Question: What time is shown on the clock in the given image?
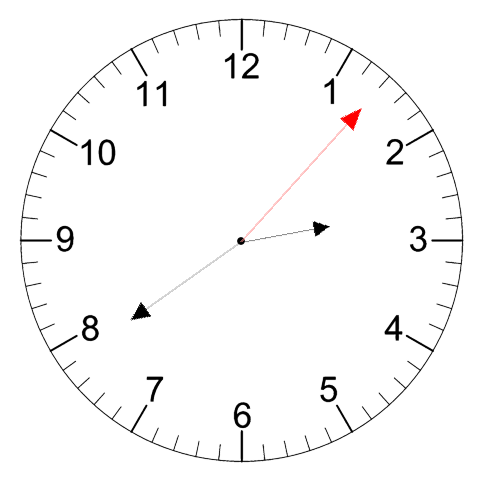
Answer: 02:39:07